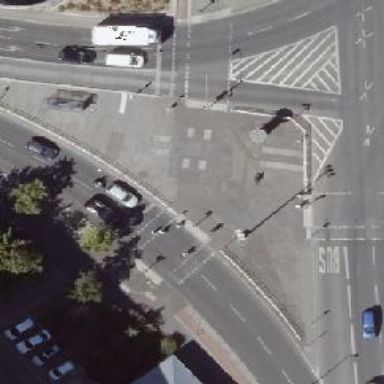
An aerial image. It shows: Asphalt path with both cycleway and footway also surfaced with asphalt.